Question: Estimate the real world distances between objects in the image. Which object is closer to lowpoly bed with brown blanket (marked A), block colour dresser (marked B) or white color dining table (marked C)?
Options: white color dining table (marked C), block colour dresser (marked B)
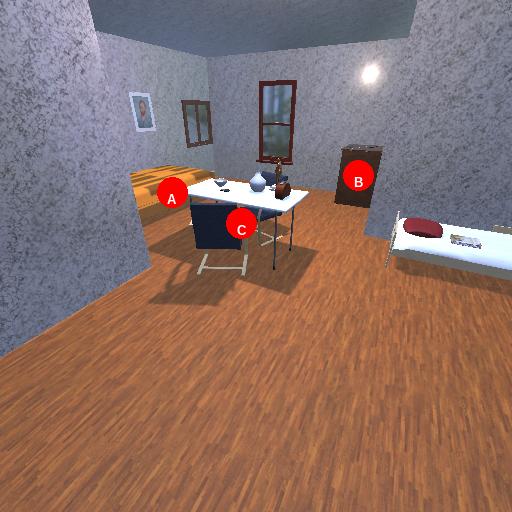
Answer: white color dining table (marked C)